Question: I created a new branch of my project and now when I try to build and run it I get this error:
'The selected run destination is not valid for this action.' Why is this? I don't know why but I just plugged in my iphone and now the project will build. Weird.

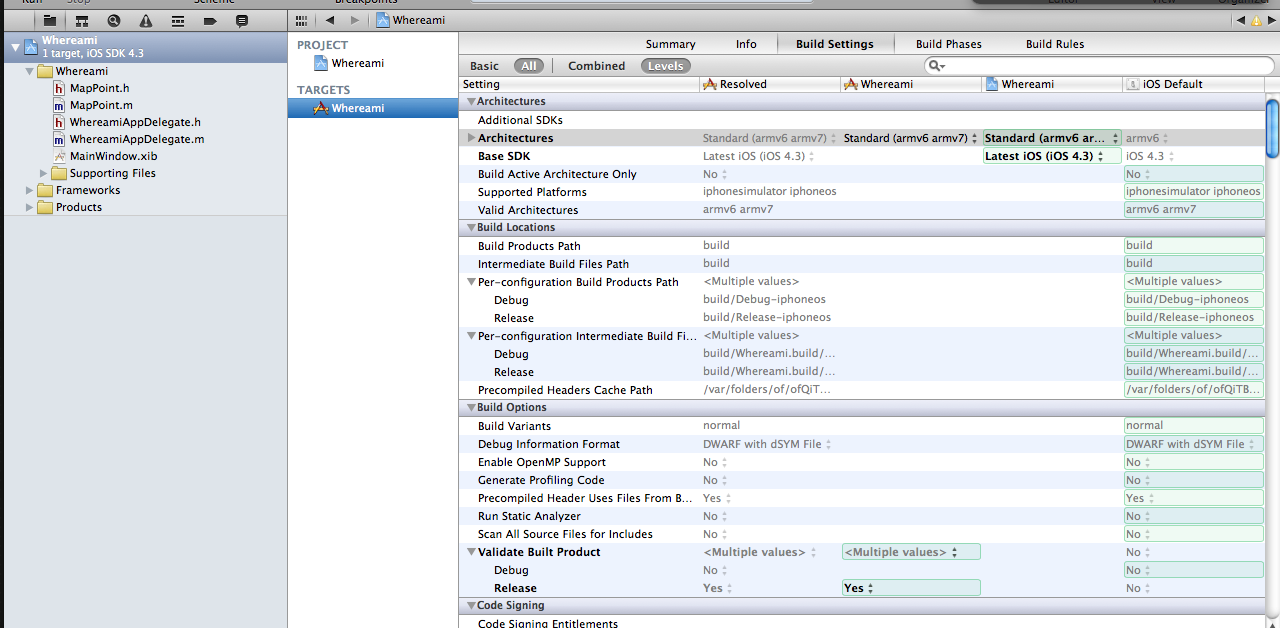
Answer:
It can be because of:
- <URL>

> The problem was fixed regardless of the value I selected in the above list (it worked with 3.0, 4.0, 4.2 or any other value).
When I changed the value in that list though, the 'IPHONEOS_DEPLOYMENT_TARGET' setting was added to a section in 'project.pbxproj' and I was able to run the app on the device.
- <URL>
> this is an Xcode 4 bug where it changes the platform to Mac OS X after template creation.
Close down the project, and launch it again, to fix it.